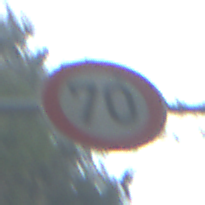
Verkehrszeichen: Geschwindigkeit70
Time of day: MorningAfternoon
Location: Outdoor (Nature)
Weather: Clear
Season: NotSpecified
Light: Natural